Question: I'm trying to do something which I thought would be really simple..
I want to display a background image at the bottom of each table rows (or cells, whichever works best) but i'm getting some alignment issue.
The image always seems to align to the bottom of the cell content, but ignores any padding.
'border-origin:border-box' doesn't seem to have any influence on the result either.
Setting the background on the row itself (ie. the 'tr' tag) produces the problem.
The background uses this syntax: 'background:url('...') bottom left repeat-x;'
See the following screenshot of the results - i've added a semi transparent outline of the cell just to show the boundaries. The red dotted line is the background.

Here's a fiddle for it: <URL>
(note: the fiddle CDNs to bootstrap, which i'm using for the project)
One would think this be easy...
The problem occurs on my latest Chrome and Firefox on Mac (but haven't tried other browsers yet)
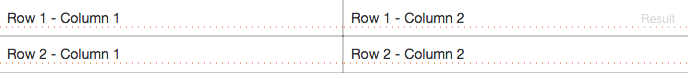
Answer: Oh, well, do I feel a bit stupid!
The extra padding was blank space part of the image itself.
It works fine with a corrected image: <URL>
Here's the updated image tag (apparently I can't post a link to jsfiddle without copying some code here too)
'''
tr {
background: url(data:image/svg+xml;base64,PD94bWwgdmVyc2lvbj0iMS4wIiBlbmNvZGluZz0idXRmLTgiPz48IURPQ1RZUEUgc3ZnIFBVQkxJQyAiLS8vVzNDLy9EVEQgU1ZHIDEuMS8vRU4iICJodHRwOi8vd3d3LnczLm9yZy9HcmFwaGljcy9TVkcvMS4xL0RURC9zdmcxMS5kdGQiPjxzdmcgdmVyc2lvbj0iMS4xIiBpZD0iTGF5ZXJfMSIgeG1sbnM9Imh0dHA6Ly93d3cudzMub3JnLzIwMDAvc3ZnIiB4bWxuczp4bGluaz0iaHR0cDovL3d3dy53My5vcmcvMTk5OS94bGluayIgeD0iMHB4IiB5PSIwcHgiIHZpZXdCb3g9IjAgMCAzMDAgMi4yIiBlbmFibGUtYmFja2dyb3VuZD0ibmV3IDAgMCAzMDAgMi4yIiB4bWw6c3BhY2U9InByZXNlcnZlIj48bGluZSBmaWxsPSJub25lIiBzdHJva2U9IiNFOTRDMUEiIHN0cm9rZS1saW5lY2FwPSJyb3VuZCIgc3Ryb2tlLWRhc2hhcnJheT0iMSw1IiB4MT0iMSIgeTE9IjEiIHgyPSIzMDAiIHkyPSIxIi8+PC9zdmc+) bottom left repeat-x;
}
'''
It became apparent when I used the same effect on a heading tag.